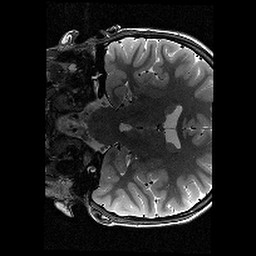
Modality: T2w
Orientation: coronal
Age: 13
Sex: female
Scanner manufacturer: siemens
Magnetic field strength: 3 T
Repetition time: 9.23 s
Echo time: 0.067 s